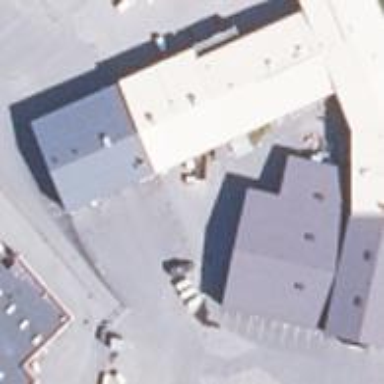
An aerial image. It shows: Industrial building.